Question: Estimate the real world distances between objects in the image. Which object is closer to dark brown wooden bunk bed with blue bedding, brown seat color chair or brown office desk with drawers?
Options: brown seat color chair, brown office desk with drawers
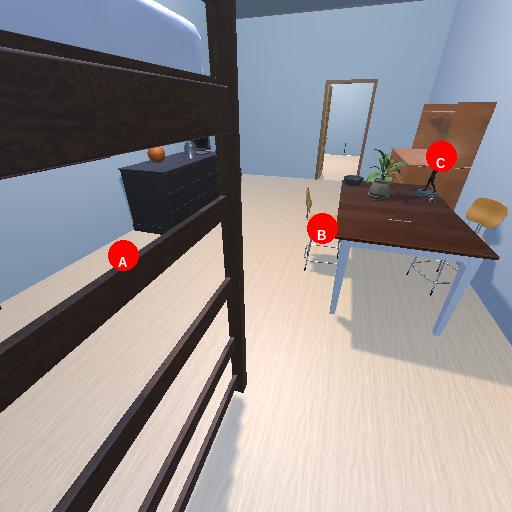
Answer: brown seat color chair